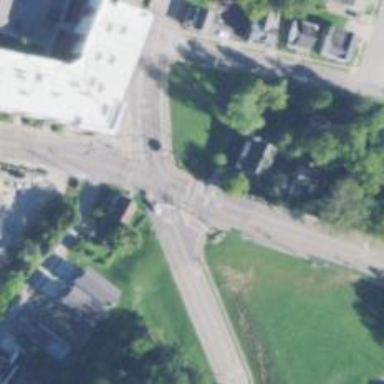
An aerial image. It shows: Marked crossing on asphalt footway.